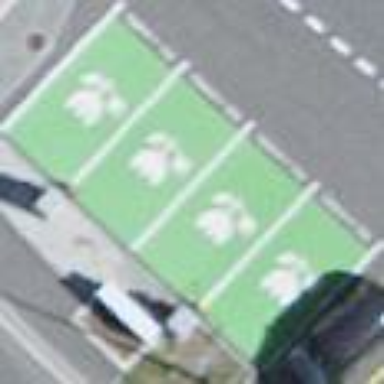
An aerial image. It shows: Parking space dedicated for charging vehicles.